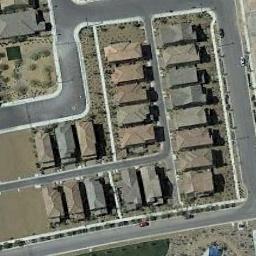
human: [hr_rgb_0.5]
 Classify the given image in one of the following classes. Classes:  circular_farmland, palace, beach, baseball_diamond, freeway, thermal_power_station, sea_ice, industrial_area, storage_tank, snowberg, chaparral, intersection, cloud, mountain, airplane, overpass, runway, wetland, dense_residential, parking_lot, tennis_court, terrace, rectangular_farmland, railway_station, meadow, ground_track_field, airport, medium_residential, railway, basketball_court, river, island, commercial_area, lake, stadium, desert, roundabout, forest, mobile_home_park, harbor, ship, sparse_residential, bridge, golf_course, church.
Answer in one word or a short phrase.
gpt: dense_residential